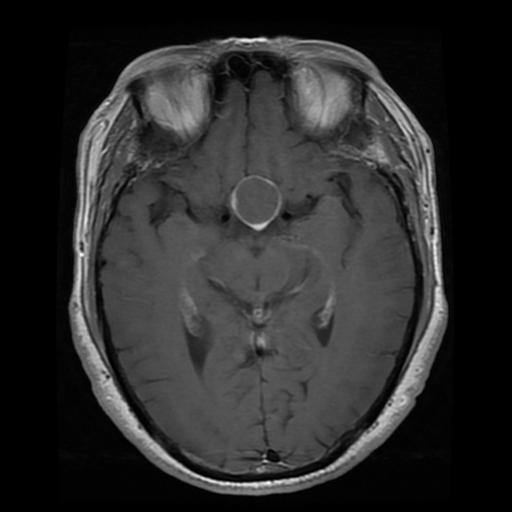
Label: pituitary